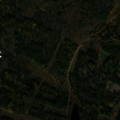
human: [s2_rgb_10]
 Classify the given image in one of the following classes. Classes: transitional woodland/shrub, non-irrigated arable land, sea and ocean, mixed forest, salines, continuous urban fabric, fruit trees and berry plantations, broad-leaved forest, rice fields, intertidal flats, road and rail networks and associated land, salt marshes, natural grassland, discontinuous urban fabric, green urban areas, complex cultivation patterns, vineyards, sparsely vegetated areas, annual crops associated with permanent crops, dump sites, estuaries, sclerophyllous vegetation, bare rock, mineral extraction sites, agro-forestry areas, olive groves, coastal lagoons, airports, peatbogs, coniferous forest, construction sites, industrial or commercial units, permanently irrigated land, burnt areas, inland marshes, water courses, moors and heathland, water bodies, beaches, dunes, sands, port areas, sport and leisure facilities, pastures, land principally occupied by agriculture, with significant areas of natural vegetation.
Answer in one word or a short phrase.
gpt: coniferous forest, mixed forest, transitional woodland/shrub, sea and ocean